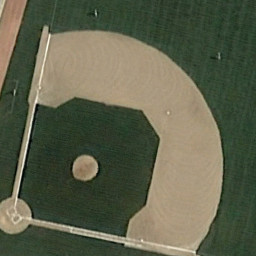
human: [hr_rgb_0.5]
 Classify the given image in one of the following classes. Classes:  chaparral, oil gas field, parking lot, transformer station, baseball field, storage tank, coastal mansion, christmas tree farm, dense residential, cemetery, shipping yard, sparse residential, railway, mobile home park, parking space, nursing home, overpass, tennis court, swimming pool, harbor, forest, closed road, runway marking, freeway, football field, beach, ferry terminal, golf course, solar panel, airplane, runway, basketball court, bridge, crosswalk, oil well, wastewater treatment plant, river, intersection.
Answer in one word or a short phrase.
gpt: baseball field